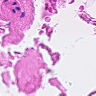
Metastatic tissue present: no